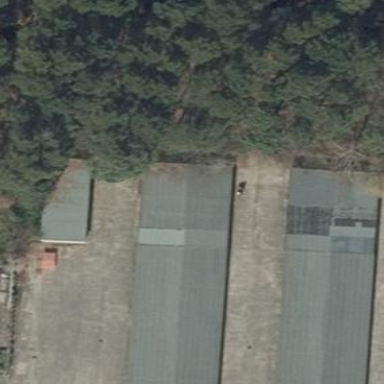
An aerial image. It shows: Garage building.